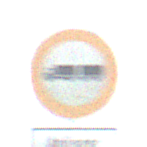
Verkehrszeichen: VerbotLastkraftwagenMitAnhaenger
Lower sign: PersonengruppenFrei2
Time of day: Midday
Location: Outdoor (Nature)
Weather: PartlyCloudy
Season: NotSpecified
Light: Natural